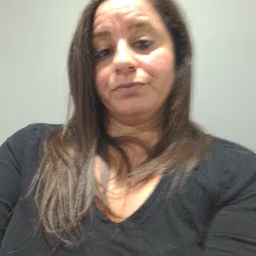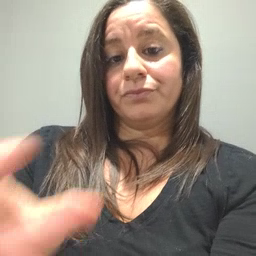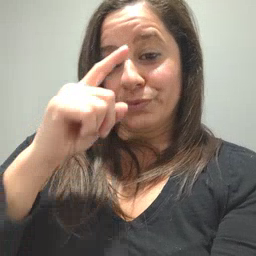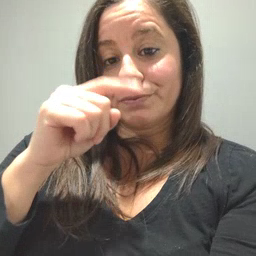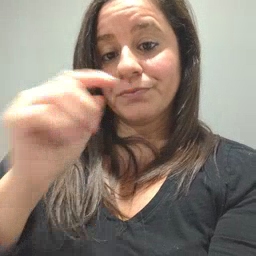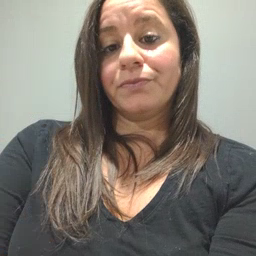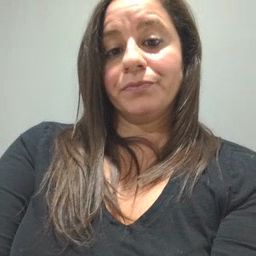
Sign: noisy